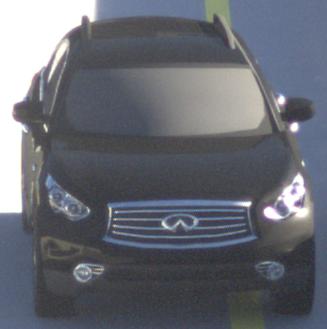
Make: Infiniti
Model: FX 37
Detailed model: FX (S51)
Model produced from: 2012/07
Model produced until: 2013/10
Doors: 5
Color: black
Road condition: dry road
Daytime: morning or afternoon
Contrast: high contrast